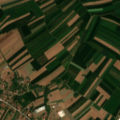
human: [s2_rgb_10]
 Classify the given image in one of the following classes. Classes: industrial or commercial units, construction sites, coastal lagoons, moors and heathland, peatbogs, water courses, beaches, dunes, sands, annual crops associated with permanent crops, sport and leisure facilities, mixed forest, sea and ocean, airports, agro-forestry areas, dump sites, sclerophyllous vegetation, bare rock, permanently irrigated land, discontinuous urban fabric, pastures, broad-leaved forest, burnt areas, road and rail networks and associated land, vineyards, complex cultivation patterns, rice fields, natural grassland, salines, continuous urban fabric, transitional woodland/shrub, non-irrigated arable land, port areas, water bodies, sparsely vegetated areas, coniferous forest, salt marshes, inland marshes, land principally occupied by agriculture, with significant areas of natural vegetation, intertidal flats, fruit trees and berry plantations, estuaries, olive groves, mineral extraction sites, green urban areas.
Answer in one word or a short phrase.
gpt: non-irrigated arable land, complex cultivation patterns